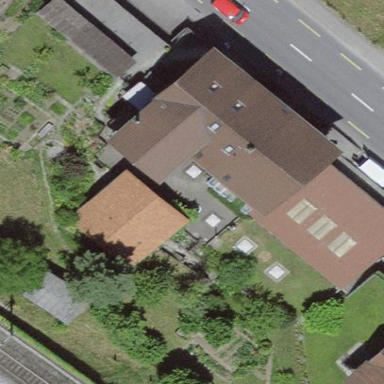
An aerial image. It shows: Residential building.